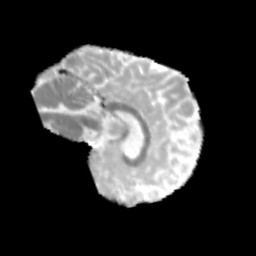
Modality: MD
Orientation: sagittal
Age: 13
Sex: male
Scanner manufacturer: siemens
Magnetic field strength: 3 T
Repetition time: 3.8 s
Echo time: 0.07 s